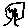
Label: tree